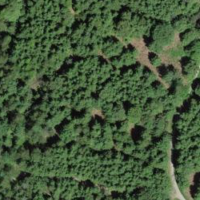
EUNIS habitat code: 43
Species observed at this site:
Symphoricarpos albus